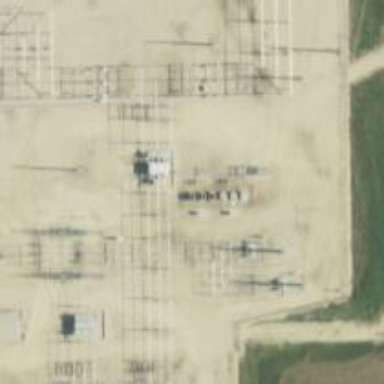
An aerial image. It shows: Switch for power supply.